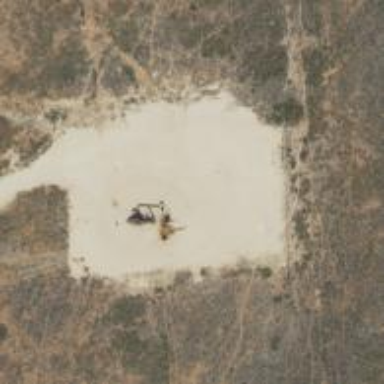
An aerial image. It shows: Petroleum well.